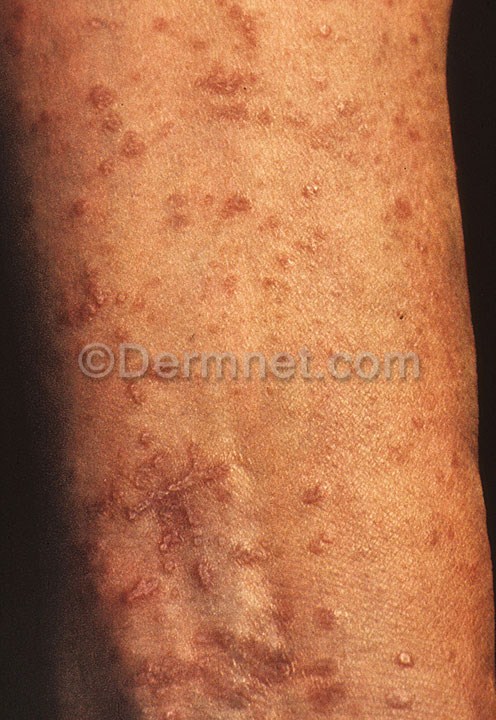
Disease: Nail Fungus and other Nail Disease